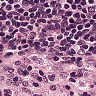
Metastatic tissue present: no